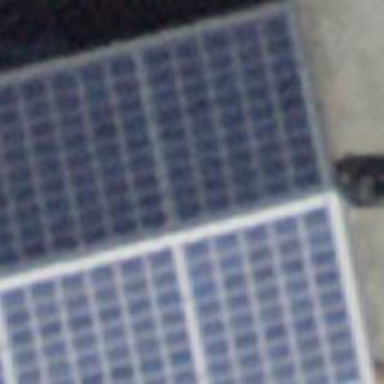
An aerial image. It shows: Solar power generator using photovoltaic method with solar photovoltaic panel types.